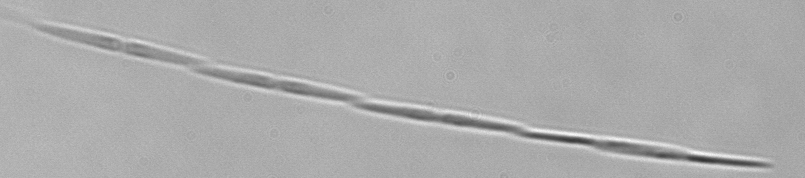
Label: Pseudo-nitzschia